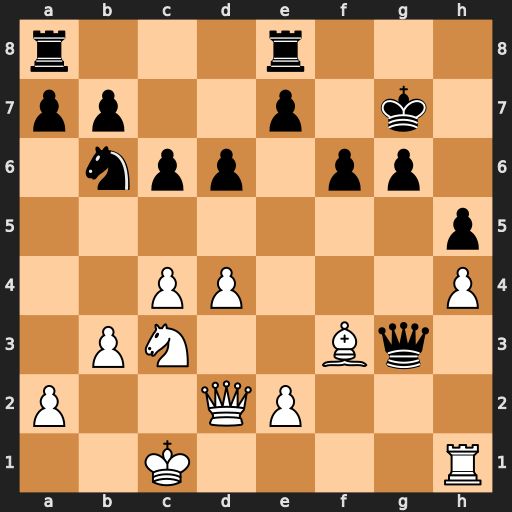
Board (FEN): r3r3/pp2p1k1/1npp1pp1/7p/2PP3P/1PN2Bq1/P2QP3/2K4R
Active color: w
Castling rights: -
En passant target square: -
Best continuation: Ne4 Qxf3 exf3